Question: What application?
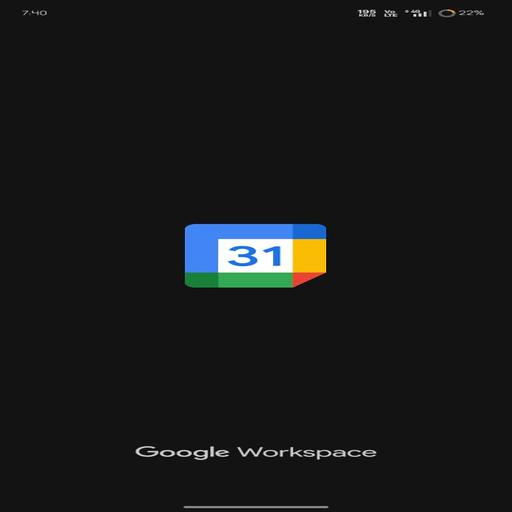
Answer: Google Calendar.